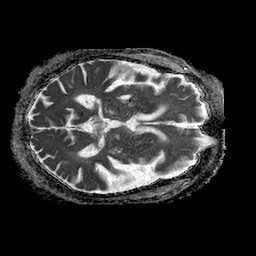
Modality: ADC
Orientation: axial
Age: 76
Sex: male
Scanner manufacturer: philips
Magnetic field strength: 1.5 T
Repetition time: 4.6 s
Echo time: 0.08517 s